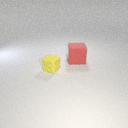
large red rubber cube to the right of small yellow rubber cube